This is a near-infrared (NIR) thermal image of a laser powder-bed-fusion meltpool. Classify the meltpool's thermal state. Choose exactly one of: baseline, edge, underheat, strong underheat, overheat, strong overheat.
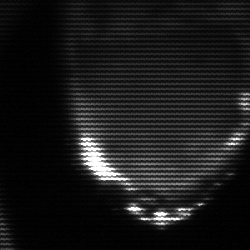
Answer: edge